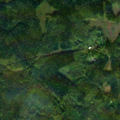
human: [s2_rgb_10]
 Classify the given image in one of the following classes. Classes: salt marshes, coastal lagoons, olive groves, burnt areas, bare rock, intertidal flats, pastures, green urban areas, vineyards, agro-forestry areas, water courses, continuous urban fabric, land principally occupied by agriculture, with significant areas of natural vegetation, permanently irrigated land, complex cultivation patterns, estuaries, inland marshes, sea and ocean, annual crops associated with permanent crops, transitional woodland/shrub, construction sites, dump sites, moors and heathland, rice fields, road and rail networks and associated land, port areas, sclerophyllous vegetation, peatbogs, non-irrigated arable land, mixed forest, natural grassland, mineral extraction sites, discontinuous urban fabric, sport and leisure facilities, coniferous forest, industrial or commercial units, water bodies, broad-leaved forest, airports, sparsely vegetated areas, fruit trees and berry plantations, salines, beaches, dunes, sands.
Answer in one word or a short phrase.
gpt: broad-leaved forest, coniferous forest, mixed forest